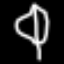
Label: leaf